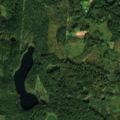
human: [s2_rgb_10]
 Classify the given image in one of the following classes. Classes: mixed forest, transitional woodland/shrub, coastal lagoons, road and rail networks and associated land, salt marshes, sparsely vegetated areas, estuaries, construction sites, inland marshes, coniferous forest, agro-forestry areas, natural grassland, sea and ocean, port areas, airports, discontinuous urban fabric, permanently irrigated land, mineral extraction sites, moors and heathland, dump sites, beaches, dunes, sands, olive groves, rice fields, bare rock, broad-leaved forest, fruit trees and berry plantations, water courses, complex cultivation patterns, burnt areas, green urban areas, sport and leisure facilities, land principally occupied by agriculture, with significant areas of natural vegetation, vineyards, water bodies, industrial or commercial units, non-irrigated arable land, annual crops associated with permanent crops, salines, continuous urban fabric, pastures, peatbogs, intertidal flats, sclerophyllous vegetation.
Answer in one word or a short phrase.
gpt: land principally occupied by agriculture, with significant areas of natural vegetation, coniferous forest, mixed forest, transitional woodland/shrub